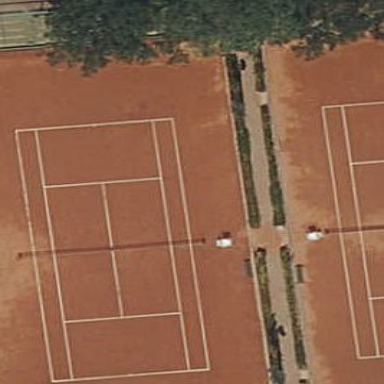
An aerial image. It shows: Tennis court on pitch.